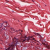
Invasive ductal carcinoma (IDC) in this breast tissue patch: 0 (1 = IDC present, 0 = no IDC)